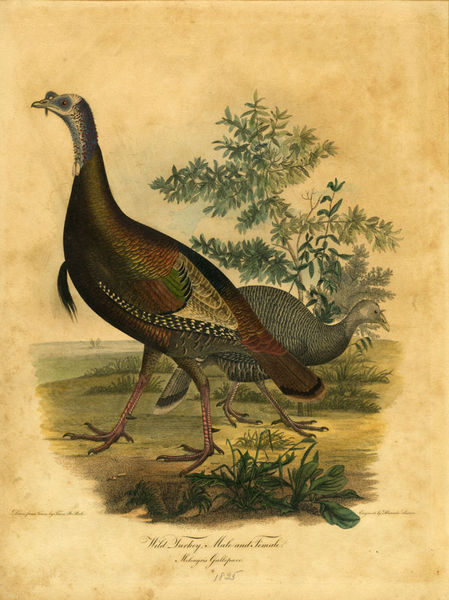
Titel: Wild Turkey, Male and Female (Meleagris Gallopava)
Künstler: Alexander Lawson
Standort: Amherst (Massachusetts, USA)
Institution: Mead Art Museum, Amherst College
Schlagwörter: beige, blue, feathers, female, gray, green, old, painting, picture, print, two, brown, plant, feather, tree, lake, nature, eyes, male, grass, plants, drawing, paper, color, animals, bird, illustration, peacock, walking, birds, wings, letters, leaves, watercolor, watercolour, engraving, animal, eye, legs, bush, leaf, claws, leave, ferns, eat, beak, plate, standing, text, turkey, turkies, game, wild, hen, 19th century, flora, goose, natural history, russet, pecker, claw, drawign, fauna, beack, plume, botanical, les, waterpainting, wild turkey, pheasant, fowl, 1835, botany, worm, color print, turkey', species, taxomony, taxonomy, partridge, strutting, habitat, aminals, näbb, peck, patridge, grouse, cird, tom, field bird